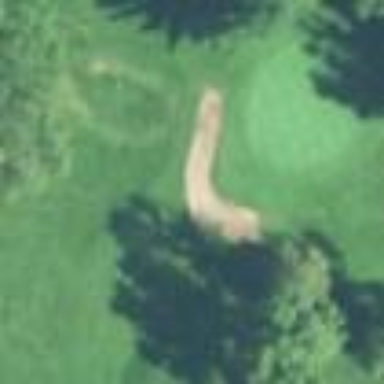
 with lush green grass covering the ground."